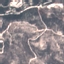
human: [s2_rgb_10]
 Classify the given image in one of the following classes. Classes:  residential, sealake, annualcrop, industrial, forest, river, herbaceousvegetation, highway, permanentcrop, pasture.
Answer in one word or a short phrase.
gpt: HerbaceousVegetation